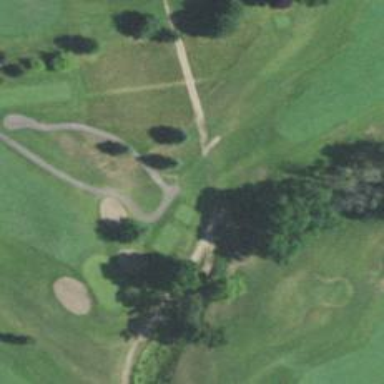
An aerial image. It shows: Path for golf carts.